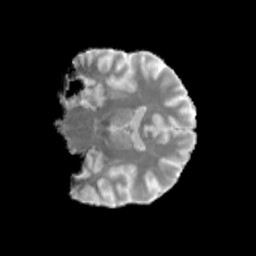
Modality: MD
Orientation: coronal
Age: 54
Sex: male
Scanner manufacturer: siemens
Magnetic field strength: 3 T
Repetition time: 3.23 s
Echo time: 0.0892 s